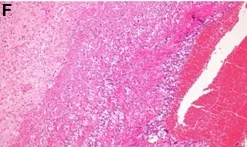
Original magnification:. (x100).
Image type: pathology (h&e)